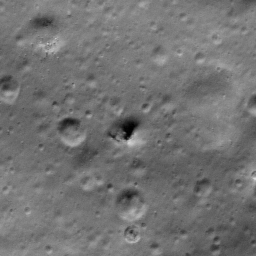
Pit: Adams B 2
Host crater: Adams B
Host type: impact_melt
Lunar coordinates: latitude -31.545, longitude 65.722